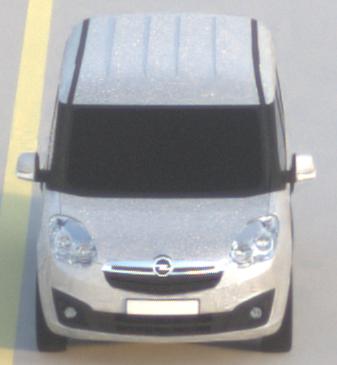
Make: Opel
Model: Combo Combi L1H1 1.4
Detailed model: Combo (D) Combi
Model produced from: 2012/01
Model produced until: 2013/11
Doors: 5
Color: white
Road condition: dry road
Daytime: sunrise or sunset
Contrast: low contrast